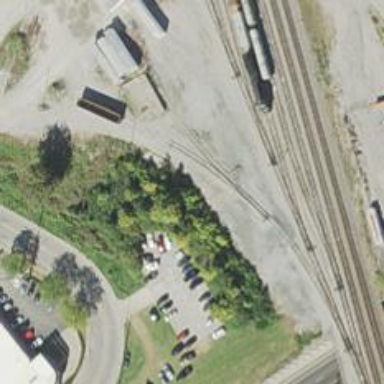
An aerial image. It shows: Rail spur service.